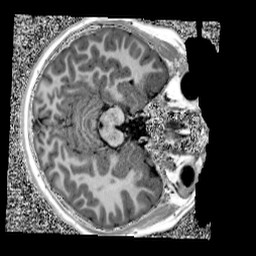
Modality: UNIT1
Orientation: axial
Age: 9
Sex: male
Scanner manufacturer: siemens
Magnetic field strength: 3 T
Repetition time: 4 s
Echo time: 0.00303 s